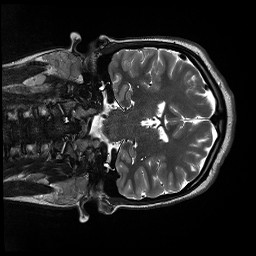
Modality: T2w
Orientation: coronal
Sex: female